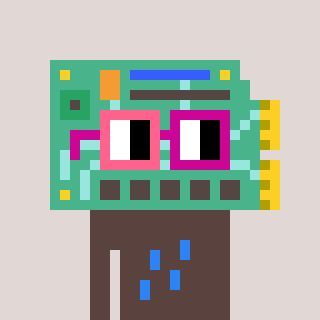
a pixel art character with square pink and red glasses, a chipboard-shaped head and a darkbrown-colored body on a warm background